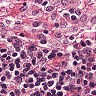
Metastatic tissue present: no